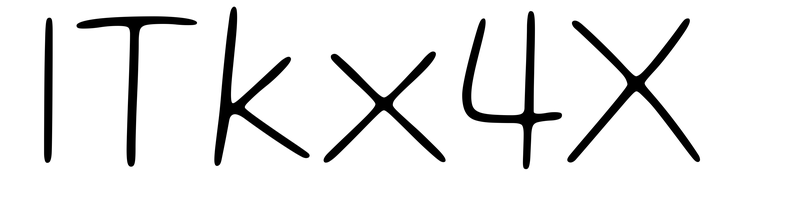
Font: Gluten_Thin